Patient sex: M
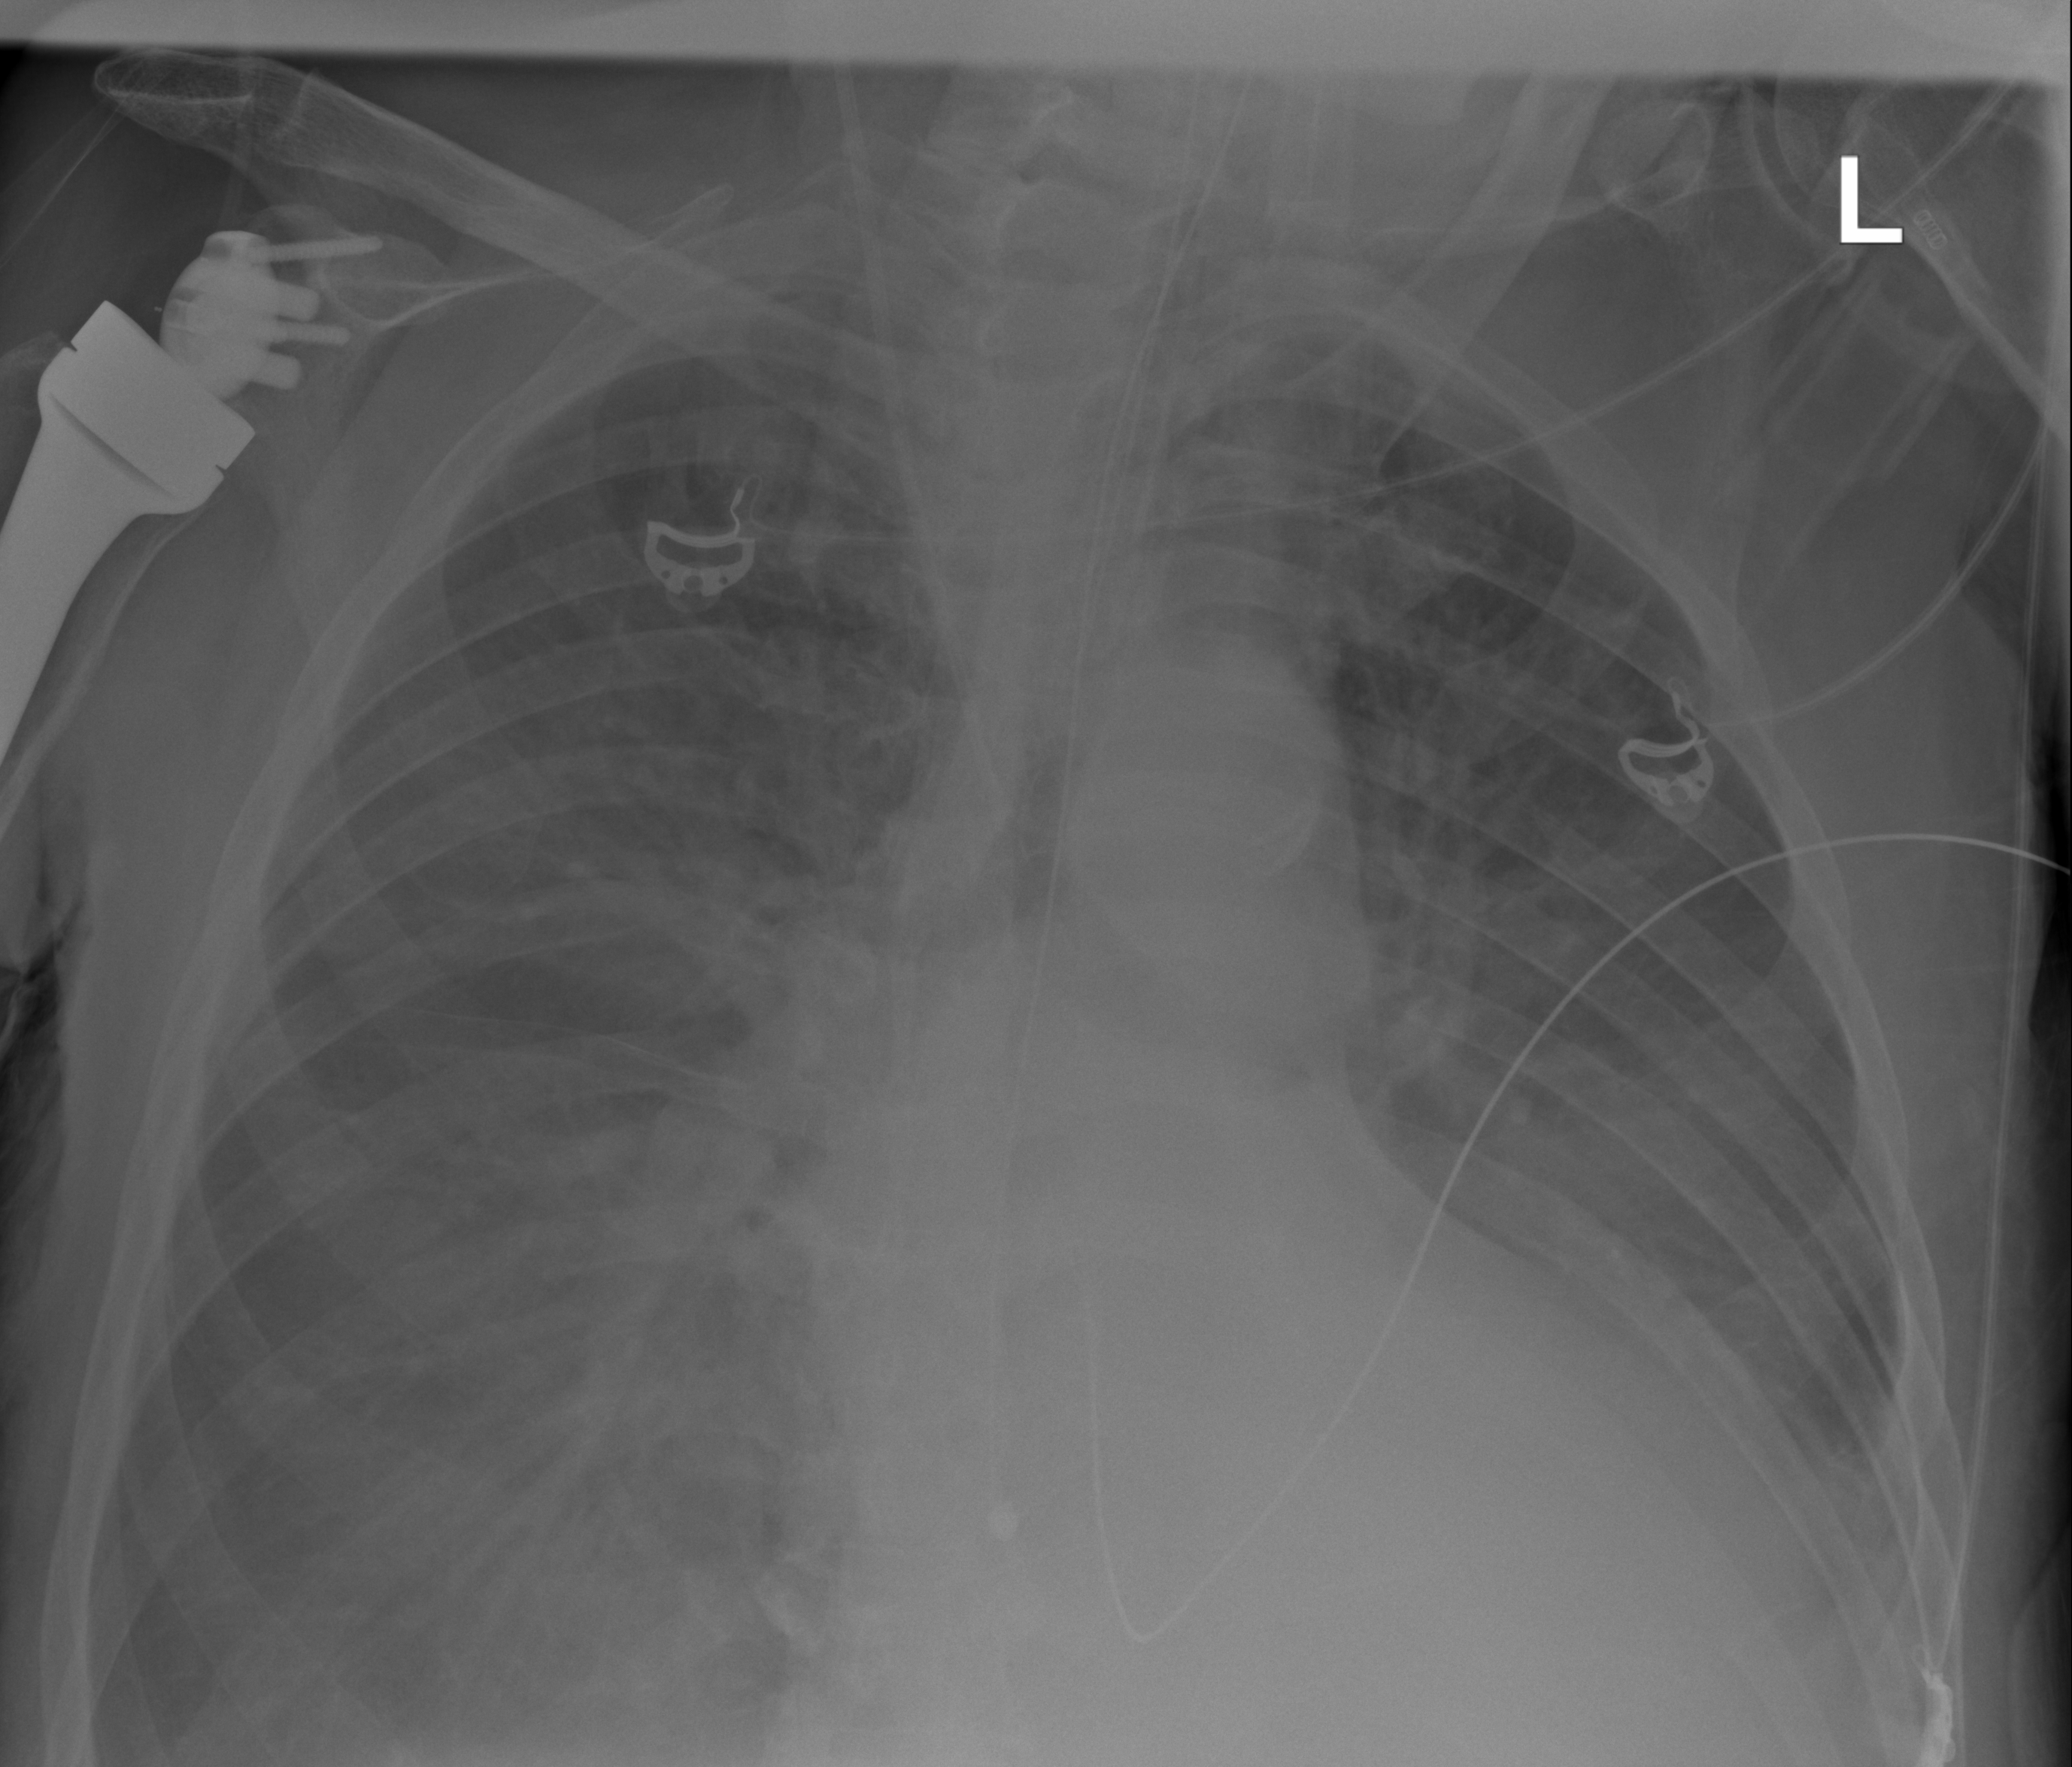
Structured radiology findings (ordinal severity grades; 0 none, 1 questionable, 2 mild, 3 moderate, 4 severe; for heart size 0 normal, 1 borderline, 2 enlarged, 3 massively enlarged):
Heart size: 2
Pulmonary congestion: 3
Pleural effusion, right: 3
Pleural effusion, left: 2
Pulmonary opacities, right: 0
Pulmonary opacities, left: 0
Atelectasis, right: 2
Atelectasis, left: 2